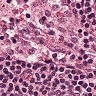
Metastatic tissue present: no